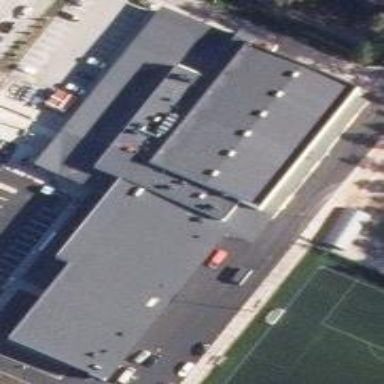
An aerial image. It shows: Public building located in sports center.